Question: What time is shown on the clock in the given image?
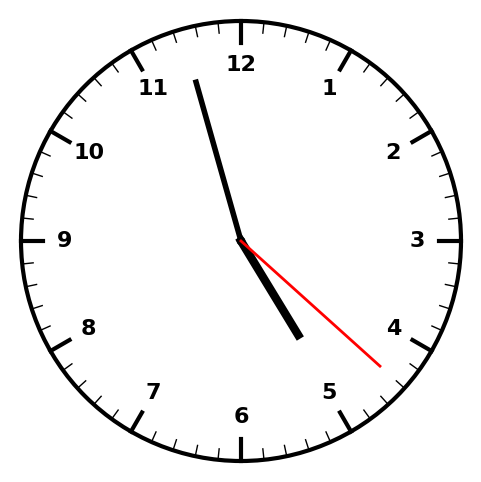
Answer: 04:57:22